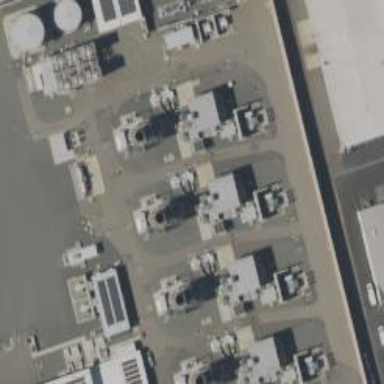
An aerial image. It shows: Gas turbine generator powered by gas.